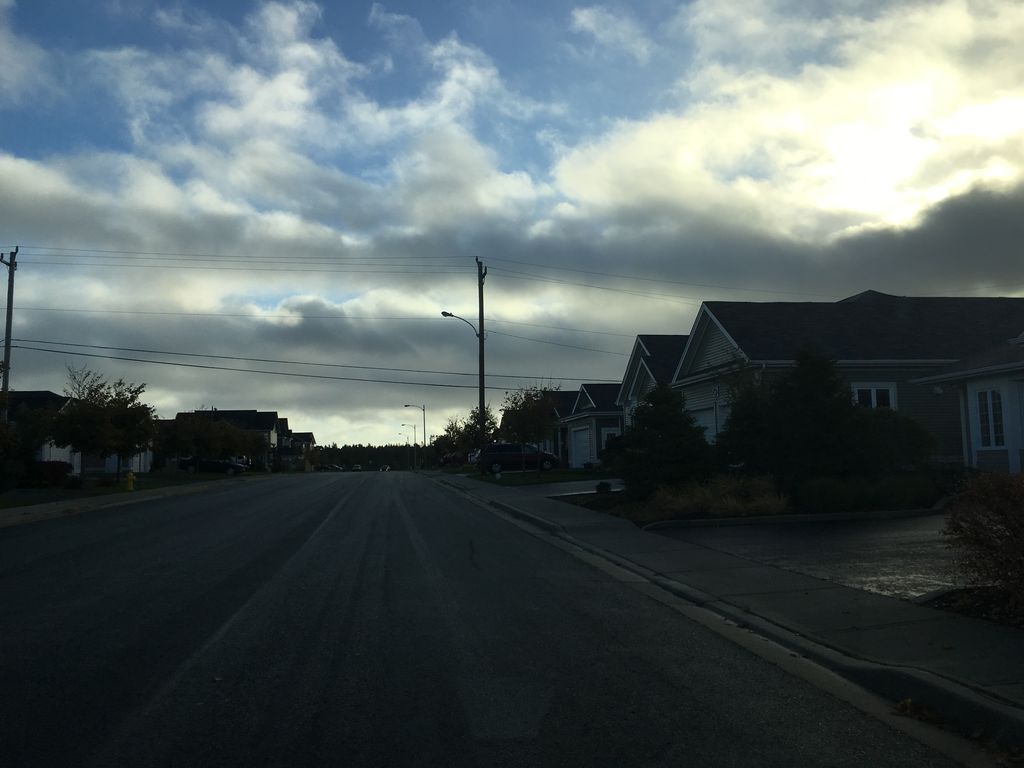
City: st_johns